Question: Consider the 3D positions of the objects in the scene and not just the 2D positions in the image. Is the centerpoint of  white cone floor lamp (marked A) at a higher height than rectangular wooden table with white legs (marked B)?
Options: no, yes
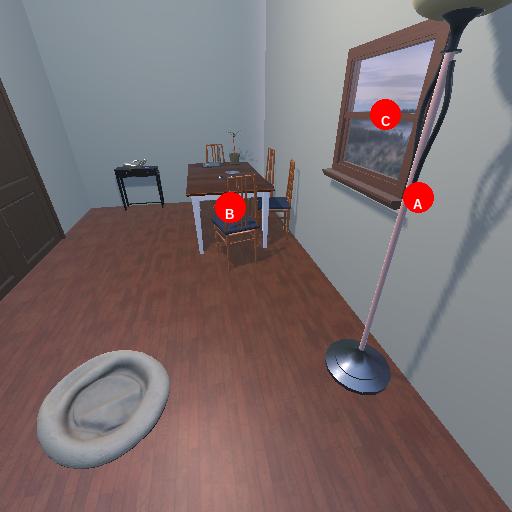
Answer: no